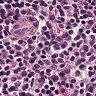
Metastatic tissue present: no